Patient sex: M
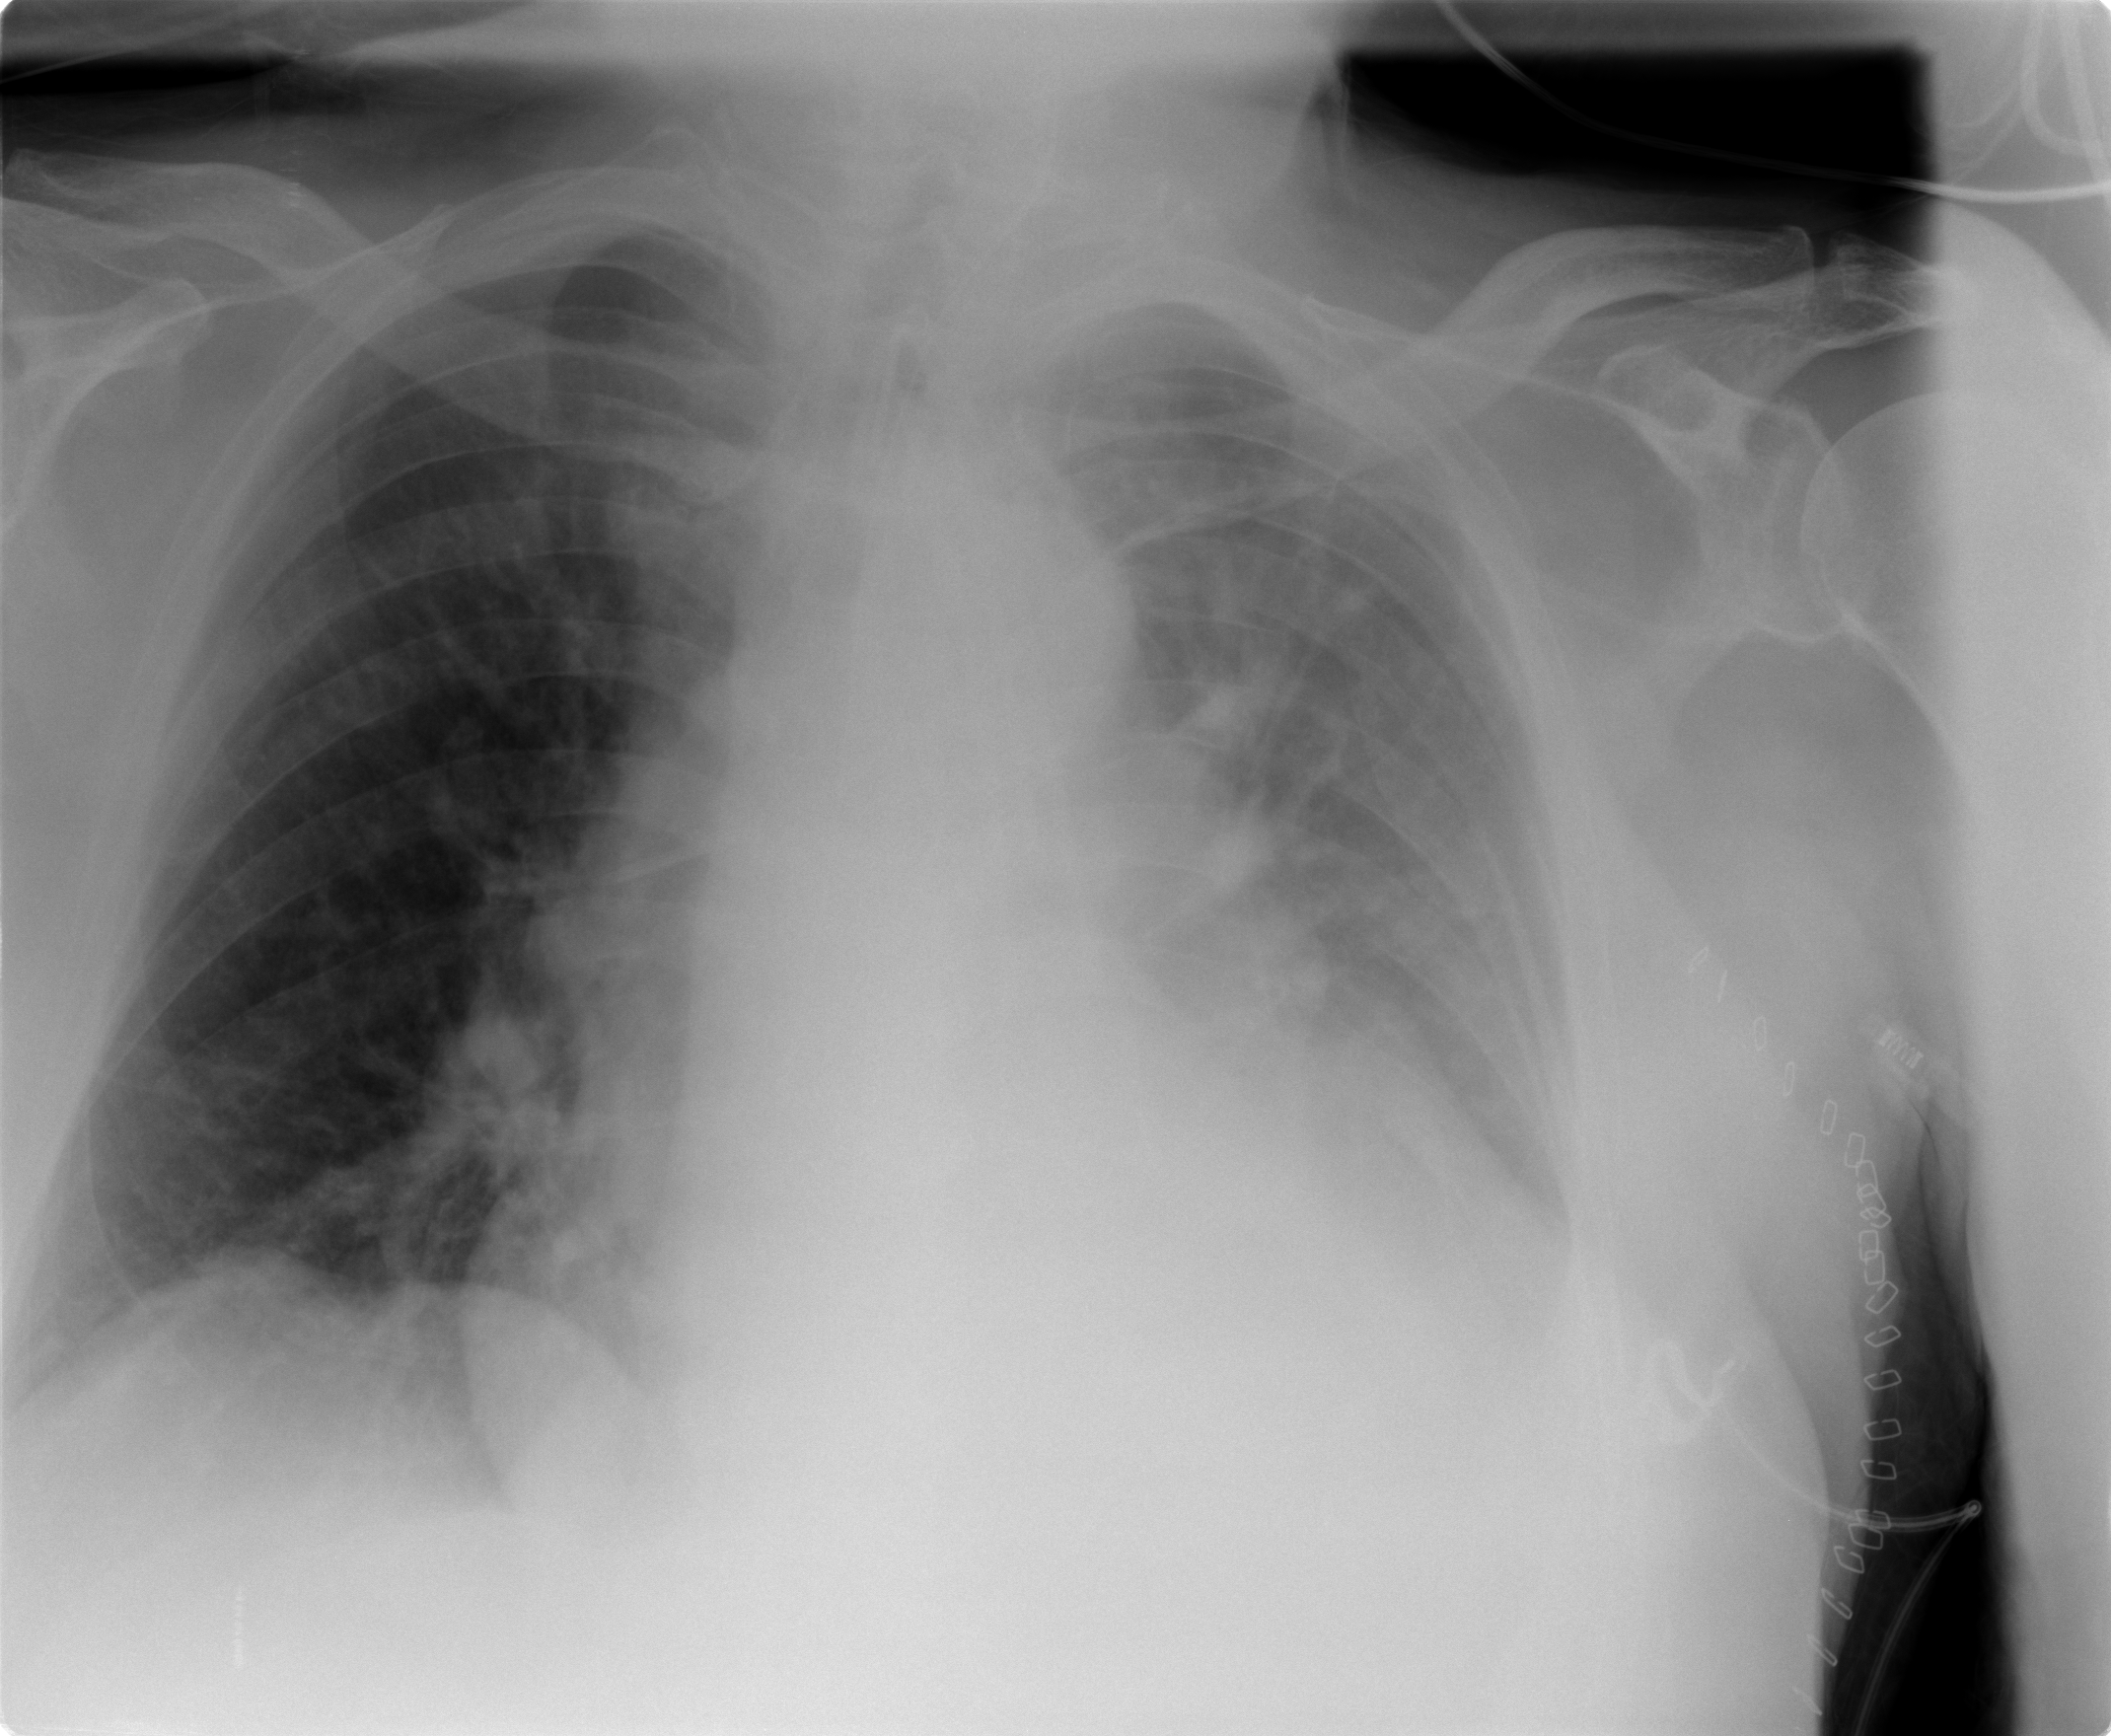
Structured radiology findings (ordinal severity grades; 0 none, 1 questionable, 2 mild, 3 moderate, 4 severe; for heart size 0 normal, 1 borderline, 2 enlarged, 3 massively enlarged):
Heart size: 2
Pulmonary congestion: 2
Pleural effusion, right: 0
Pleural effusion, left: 2
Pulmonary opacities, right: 0
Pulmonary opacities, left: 2
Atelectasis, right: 0
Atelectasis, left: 2